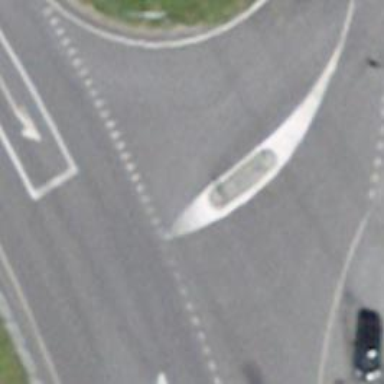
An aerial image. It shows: Traffic calming island.